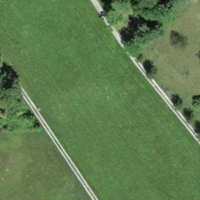
EUNIS habitat code: 24
Species observed at this site:
Allium ursinum